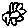
Label: flower